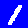
Digit: 1